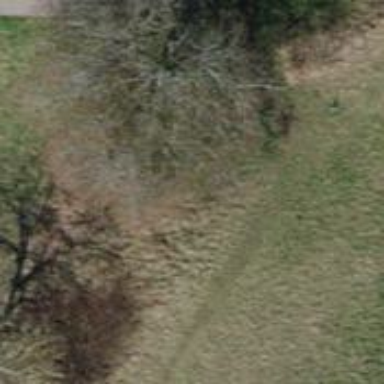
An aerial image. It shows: Path with ground surface and embankment.